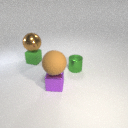
small green metal cylinder behind small purple metal cube